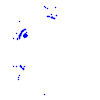
Particle: pion